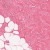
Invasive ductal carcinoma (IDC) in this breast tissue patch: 0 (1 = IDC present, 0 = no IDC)